Question: I'm writing an 'ASP.NET MVC 5' application, where folders are organized by ('ViewModels', 'Controllers', and 'Views' are grouped together). I was able to override all default folder paths and manage all routing successfully. However, every time I create a new controller, 'Visual Studio' creates a new 'Views' folder and a child folder with controller name, which is a little bit annoying but that's fine.
Now, when I create another controller, I'm getting this error, because Visual Studio created the Views folder , which is hidden now (excluded from the project). To fix this, I have to include the Views folder in the project and delete it after I create the controller.
Does anybody know any way to prevent this?
> ErrorThere was an error running the selected code generator: 'A file or
folder with the name 'Views' already exists on disk at this location.
Please choose another name.If this file or folder does not appear in the Solution Explorer, then
it is not currently part of your project. To view files which exist on
disk, but are not in the project, select Show All Files from the
Project menu.

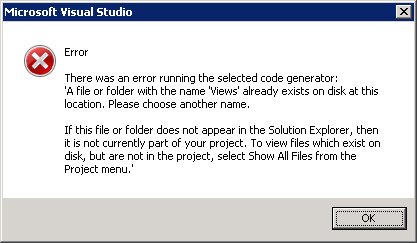
Answer: Instead of using visual studio's 'Add' -> 'Controller' which generates the undesired view folder, create your controller using 'Add' -> 'Class'. Name the class conventionally with a 'Controller' suffix and subclass 'Controller' like this 'MyController : Controller'.